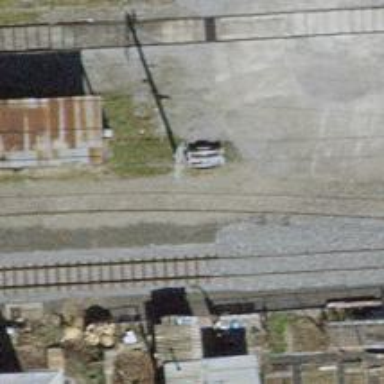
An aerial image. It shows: Narrow-gauge railway siding with 1 track. The railway line is electrified with contact line.